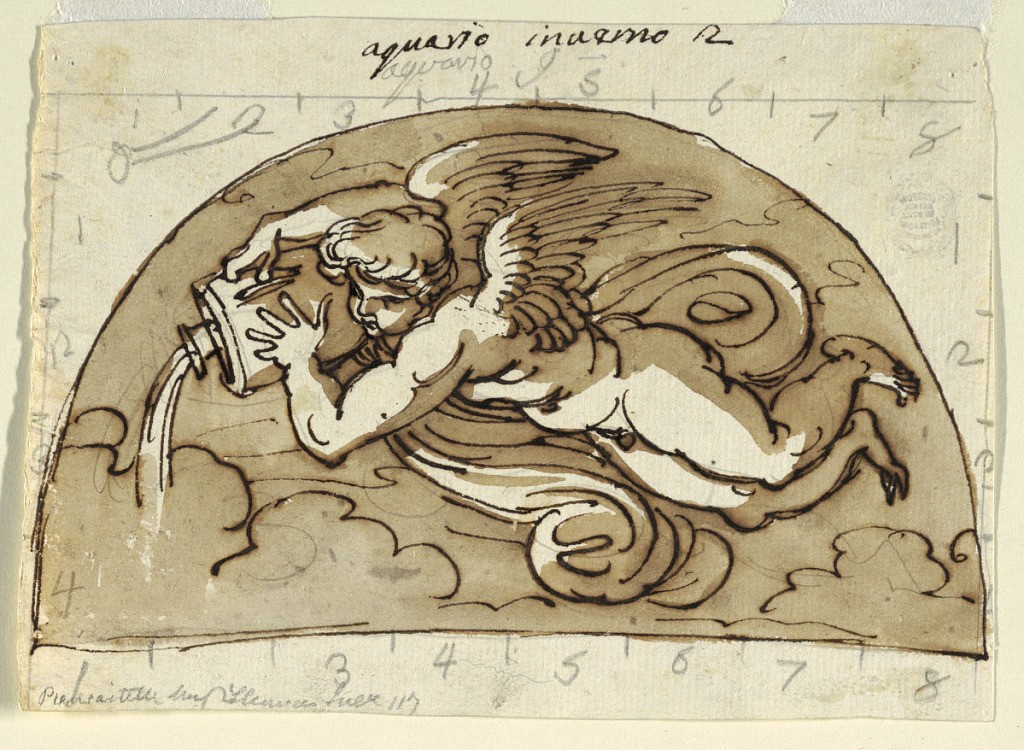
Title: Aquarius, Lunette for Ceiling, Sala Ottagonale, Palazzo Milzetti, Faenza
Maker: Felice Giani, Italian, 1758–1823
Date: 1804–05
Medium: Pen and brown ink, brush and light brown wash over graphite on white laid paper
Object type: Drawing
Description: Winged putto pouring water from jug in a demi lune.